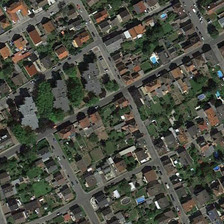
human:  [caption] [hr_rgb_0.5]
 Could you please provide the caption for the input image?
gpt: many buildings and green plants are in a dense residential area .

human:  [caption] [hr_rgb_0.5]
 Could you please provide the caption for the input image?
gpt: many buildings and green plants are in a dense residential area .

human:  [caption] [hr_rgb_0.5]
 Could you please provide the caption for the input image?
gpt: many buildings and green plants are in a dense residential area .

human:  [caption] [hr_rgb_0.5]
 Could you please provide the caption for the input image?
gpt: many buildings and green plants are in a dense residential area .

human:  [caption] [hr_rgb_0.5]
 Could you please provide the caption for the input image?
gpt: many buildings and green plants are in a dense residential area .